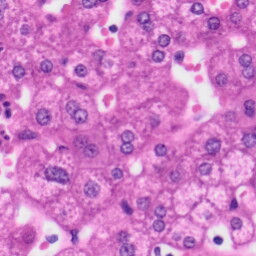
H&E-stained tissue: Liver